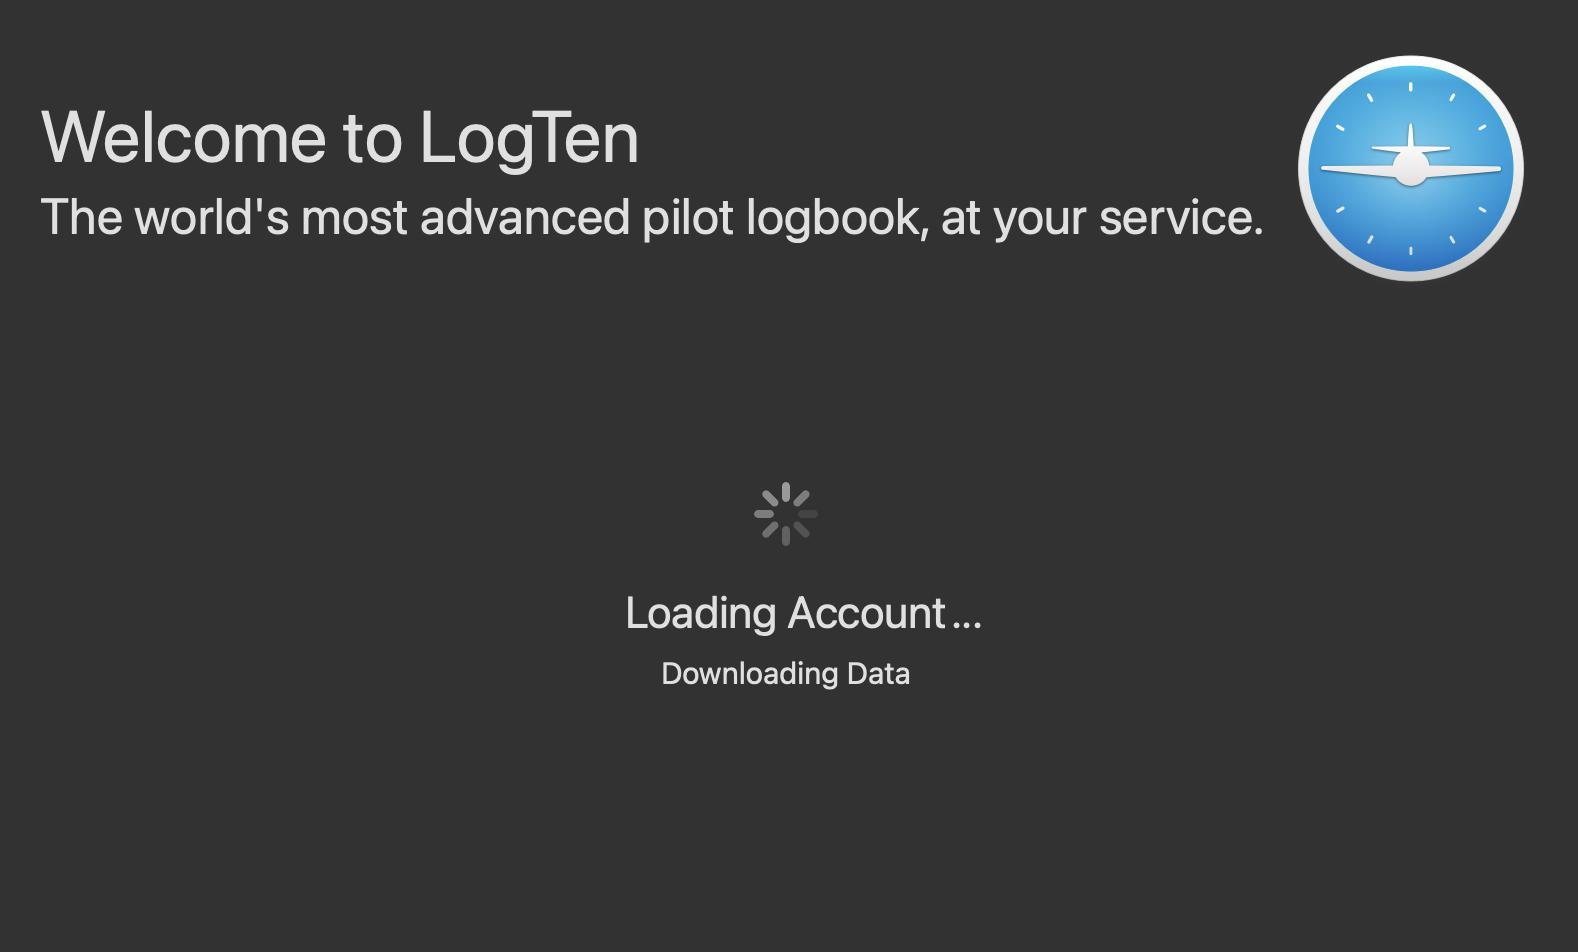
Accessibility tree:
{"name": "", "role": "AXWindow", "description": null, "role_description": "window", "value": null, "position": "470.00;346.00", "size": "789;476", "children": [{"name": null, "role": "AXStaticText", "description": null, "role_description": "text", "value": "Welcome to LogTen", "position": "18.00;46.00", "size": "617;43", "children": []}, {"name": null, "role": "AXStaticText", "description": null, "role_description": "text", "value": "The world's most advanced pilot logbook, at your service.", "position": "18.00;93.00", "size": "617;29", "children": []}, {"name": null, "role": "AXImage", "description": "AppIcon", "role_description": "image", "value": null, "position": "641.00;20.00", "size": "128;128", "children": []}, {"name": null, "role": "AXStaticText", "description": null, "role_description": "text", "value": "Loading Account", "position": "310.50;293.00", "size": "165;26", "children": []}, {"name": null, "role": "AXStaticText", "description": null, "role_description": "text", "value": "Downloading Data", "position": "328.50;327.00", "size": "129;19", "children": []}, {"name": null, "role": "AXBusyIndicator", "description": null, "role_description": "busy indicator", "value": true, "position": "377.00;241.00", "size": "32;32", "children": []}, {"name": null, "role": "AXStaticText", "description": null, "role_description": "text", "value": "...", "position": "473.50;293.00", "size": "20;26", "children": []}]}